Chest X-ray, PA view. Patient: 20 years old, sex F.
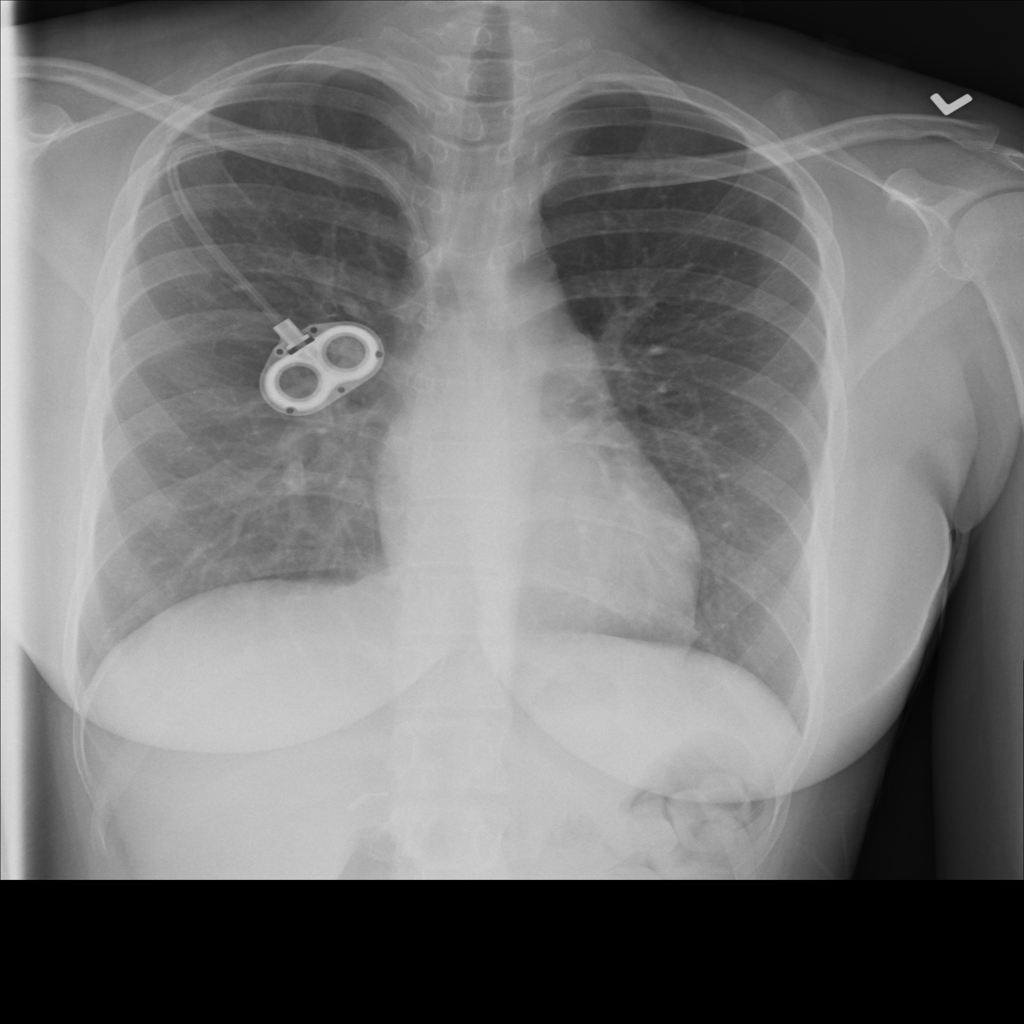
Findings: No Finding